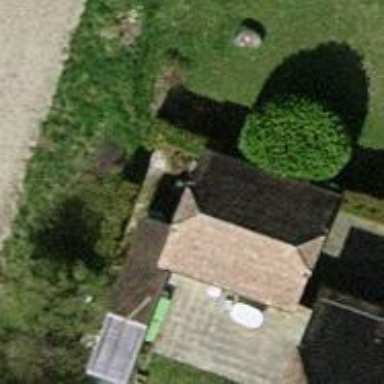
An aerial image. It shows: Garage building.